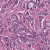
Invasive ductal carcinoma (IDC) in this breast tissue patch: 1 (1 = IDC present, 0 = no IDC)